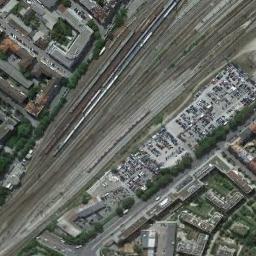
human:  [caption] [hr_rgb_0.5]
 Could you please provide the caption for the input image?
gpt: There is a row of grey buildings on one side of the railway .

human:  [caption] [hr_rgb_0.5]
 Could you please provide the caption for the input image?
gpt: Several buildings of different shapes are beside the railway .

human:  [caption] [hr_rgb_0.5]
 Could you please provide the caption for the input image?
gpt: These railways are flanked by some buildings and a parking lot and some trains are on the railways .

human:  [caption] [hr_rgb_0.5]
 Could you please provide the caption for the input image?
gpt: The railway is next to some trees and houses .

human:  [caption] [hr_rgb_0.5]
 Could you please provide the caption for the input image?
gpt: There are some green trees and many buildings beside the railway .